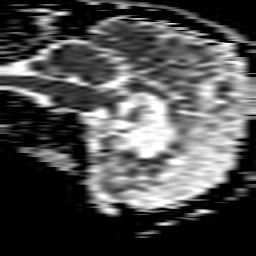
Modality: ADC
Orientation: sagittal
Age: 51
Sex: male
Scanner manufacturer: philips
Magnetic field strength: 1.5 T
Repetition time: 3.627 s
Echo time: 0.09326 s